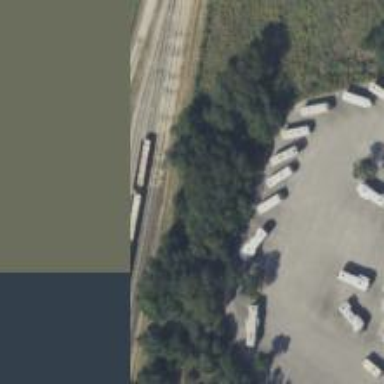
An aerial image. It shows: Railway spur service.